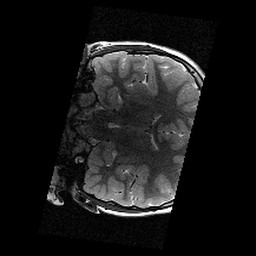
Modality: T2w
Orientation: coronal
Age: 9
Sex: female
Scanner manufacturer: siemens
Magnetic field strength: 3 T
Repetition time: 9.23 s
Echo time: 0.067 s